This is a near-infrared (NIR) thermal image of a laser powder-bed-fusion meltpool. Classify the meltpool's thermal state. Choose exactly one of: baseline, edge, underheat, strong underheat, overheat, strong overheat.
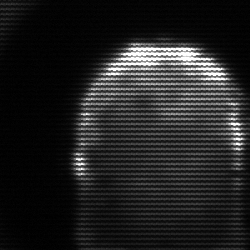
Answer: baseline